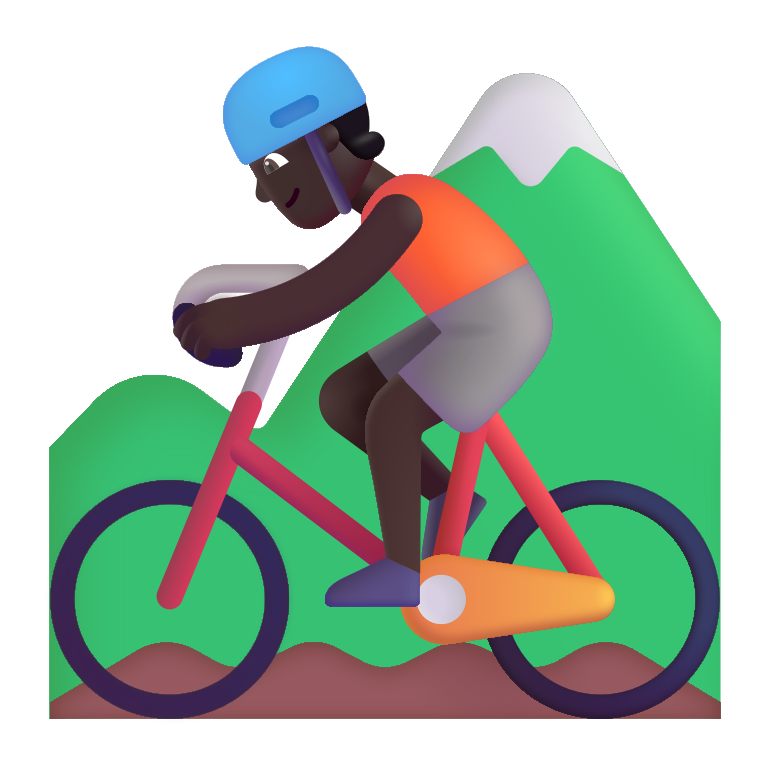
person mountain biking color dark